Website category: movie
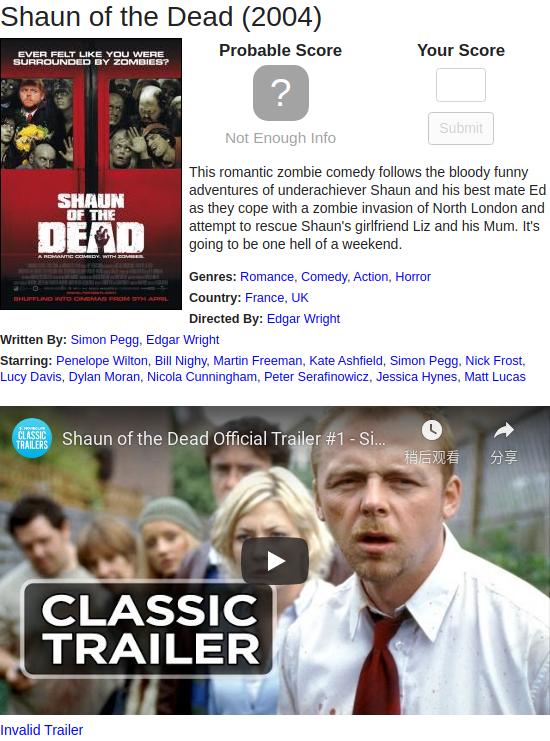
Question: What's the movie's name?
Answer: Shaun of the Dead

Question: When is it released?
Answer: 2004

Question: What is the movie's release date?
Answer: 2004

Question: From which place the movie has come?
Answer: France

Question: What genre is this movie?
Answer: Romance

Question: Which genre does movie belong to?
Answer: Romance

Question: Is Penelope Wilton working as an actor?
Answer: yes

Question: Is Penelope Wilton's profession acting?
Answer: yes

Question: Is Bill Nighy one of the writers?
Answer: no

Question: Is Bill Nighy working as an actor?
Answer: yes

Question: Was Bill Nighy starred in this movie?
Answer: yes

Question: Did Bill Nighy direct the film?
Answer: no

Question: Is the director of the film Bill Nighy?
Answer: no

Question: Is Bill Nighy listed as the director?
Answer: no

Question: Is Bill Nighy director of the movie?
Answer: no

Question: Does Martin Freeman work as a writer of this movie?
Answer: no

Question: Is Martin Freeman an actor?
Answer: yes

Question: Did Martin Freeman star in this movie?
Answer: yes

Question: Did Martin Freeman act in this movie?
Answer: yes

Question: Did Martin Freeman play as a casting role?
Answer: yes

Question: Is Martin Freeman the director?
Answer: no

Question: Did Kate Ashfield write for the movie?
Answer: no

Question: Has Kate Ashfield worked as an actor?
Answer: yes

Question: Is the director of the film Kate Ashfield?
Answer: no

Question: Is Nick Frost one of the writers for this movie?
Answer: no

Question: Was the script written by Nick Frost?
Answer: no

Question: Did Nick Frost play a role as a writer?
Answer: no

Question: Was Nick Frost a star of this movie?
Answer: yes

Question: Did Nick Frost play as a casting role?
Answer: yes

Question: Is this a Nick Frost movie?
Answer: no

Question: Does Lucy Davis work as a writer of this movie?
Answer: no

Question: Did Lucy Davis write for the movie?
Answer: no

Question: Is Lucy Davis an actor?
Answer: yes

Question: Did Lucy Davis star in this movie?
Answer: yes

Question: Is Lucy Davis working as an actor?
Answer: yes

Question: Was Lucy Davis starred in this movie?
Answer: yes

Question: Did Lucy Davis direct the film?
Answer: no

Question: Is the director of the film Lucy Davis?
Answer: no

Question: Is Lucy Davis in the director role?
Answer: no

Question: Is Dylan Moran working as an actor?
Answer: yes

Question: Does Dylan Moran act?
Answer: yes

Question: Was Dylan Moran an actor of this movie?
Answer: yes

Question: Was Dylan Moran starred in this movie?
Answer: yes

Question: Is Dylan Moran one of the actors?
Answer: yes

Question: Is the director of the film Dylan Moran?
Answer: no

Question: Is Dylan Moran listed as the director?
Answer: no

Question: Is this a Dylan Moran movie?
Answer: no

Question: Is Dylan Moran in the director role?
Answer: no

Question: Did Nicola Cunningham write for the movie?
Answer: no

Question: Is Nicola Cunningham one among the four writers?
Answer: no

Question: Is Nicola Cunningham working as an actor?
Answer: yes

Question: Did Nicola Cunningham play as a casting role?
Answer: yes

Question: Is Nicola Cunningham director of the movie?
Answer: no

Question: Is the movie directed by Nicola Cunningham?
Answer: no

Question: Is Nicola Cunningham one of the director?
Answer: no

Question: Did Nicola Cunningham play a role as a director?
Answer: no

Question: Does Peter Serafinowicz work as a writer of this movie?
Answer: no

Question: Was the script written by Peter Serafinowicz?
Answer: no

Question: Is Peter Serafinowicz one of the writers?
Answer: no

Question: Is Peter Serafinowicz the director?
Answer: no

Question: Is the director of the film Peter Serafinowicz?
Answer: no

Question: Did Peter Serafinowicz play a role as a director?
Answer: no

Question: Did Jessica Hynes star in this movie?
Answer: yes

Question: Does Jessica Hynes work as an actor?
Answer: yes